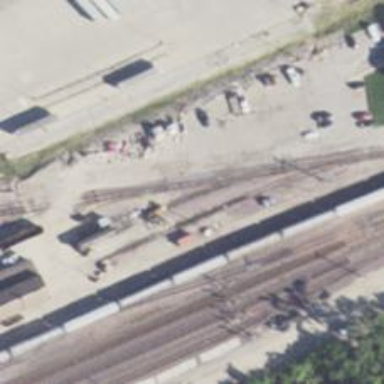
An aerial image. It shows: Rail spur service.